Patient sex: M
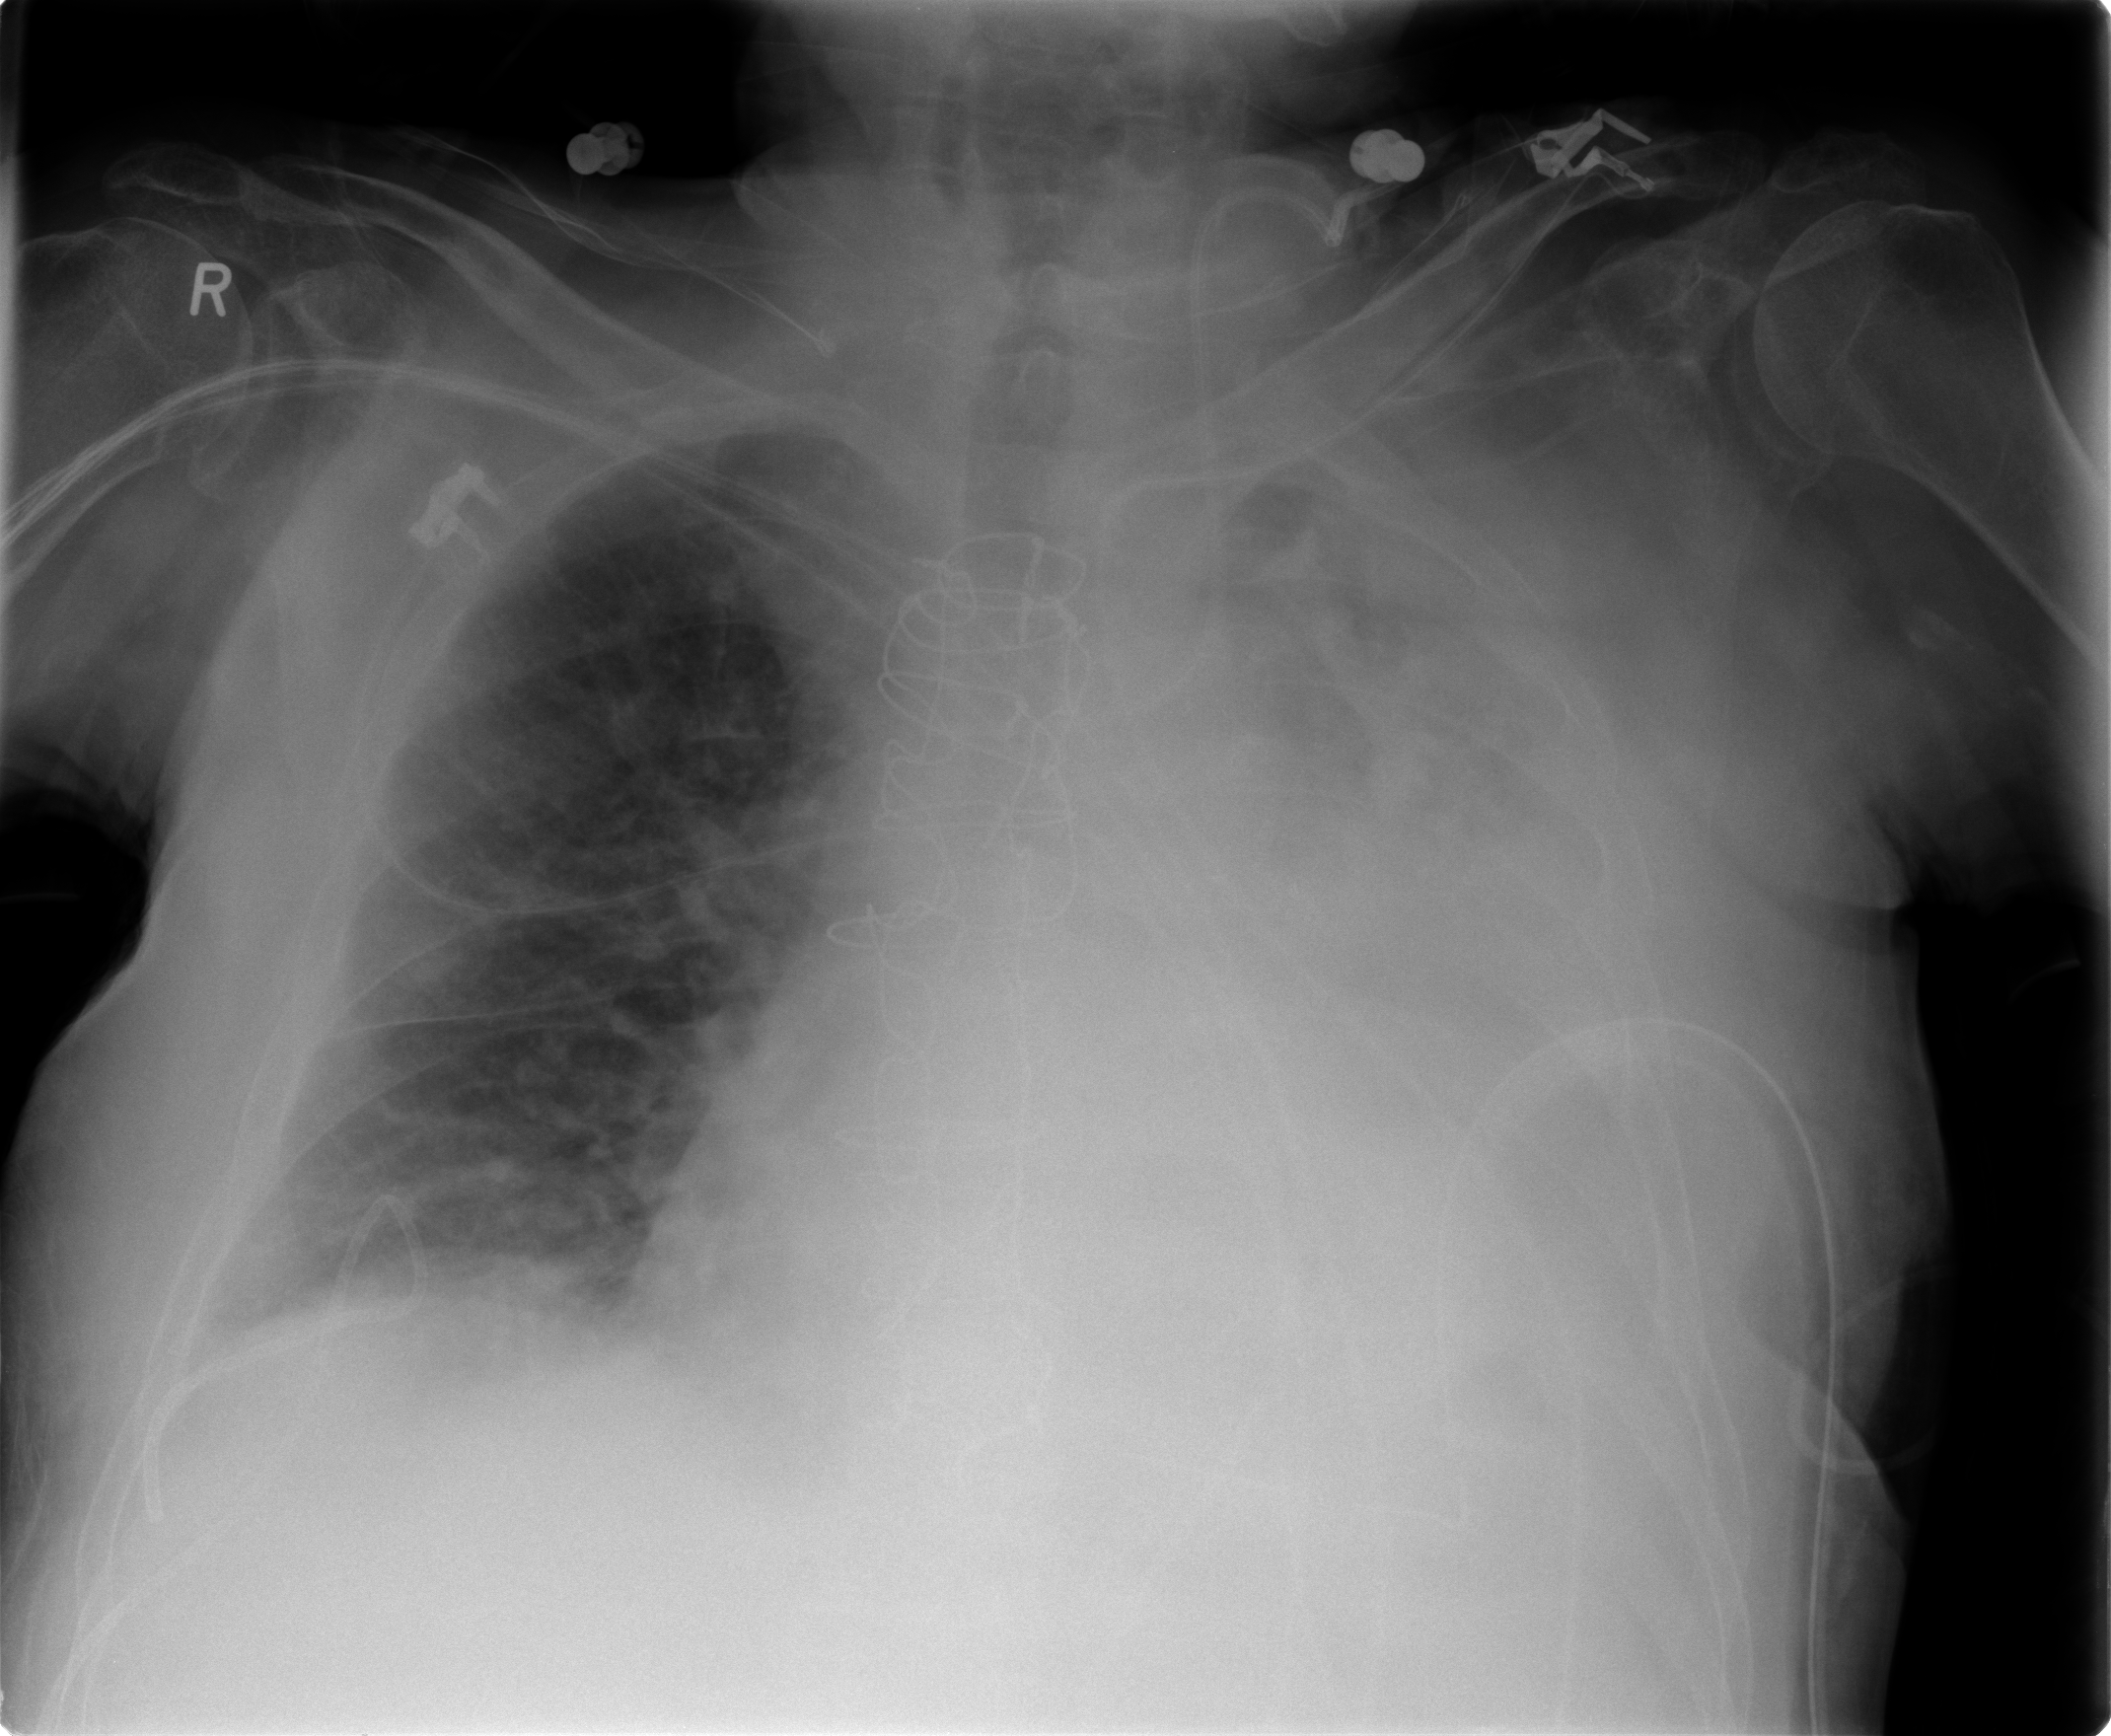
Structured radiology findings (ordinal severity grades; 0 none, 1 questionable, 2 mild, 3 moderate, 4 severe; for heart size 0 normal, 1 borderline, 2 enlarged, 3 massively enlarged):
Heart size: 2
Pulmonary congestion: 2
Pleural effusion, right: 1
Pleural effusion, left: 3
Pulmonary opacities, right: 0
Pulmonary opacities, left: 2
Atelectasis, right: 2
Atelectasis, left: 3